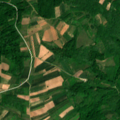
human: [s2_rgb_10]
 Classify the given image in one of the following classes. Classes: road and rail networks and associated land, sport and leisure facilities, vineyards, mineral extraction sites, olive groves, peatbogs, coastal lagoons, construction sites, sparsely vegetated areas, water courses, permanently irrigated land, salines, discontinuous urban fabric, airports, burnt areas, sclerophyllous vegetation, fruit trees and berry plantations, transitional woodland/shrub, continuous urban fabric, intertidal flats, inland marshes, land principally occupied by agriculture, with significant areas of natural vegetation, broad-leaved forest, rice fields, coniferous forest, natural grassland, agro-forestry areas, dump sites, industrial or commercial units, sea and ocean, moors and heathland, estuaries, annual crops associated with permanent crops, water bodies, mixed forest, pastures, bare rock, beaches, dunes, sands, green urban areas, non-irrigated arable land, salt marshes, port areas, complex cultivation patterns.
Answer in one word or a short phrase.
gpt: complex cultivation patterns, broad-leaved forest